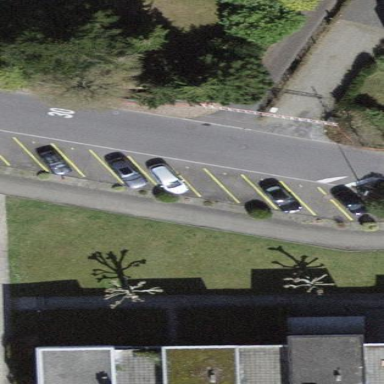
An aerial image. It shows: Diagonal street-side parking area.